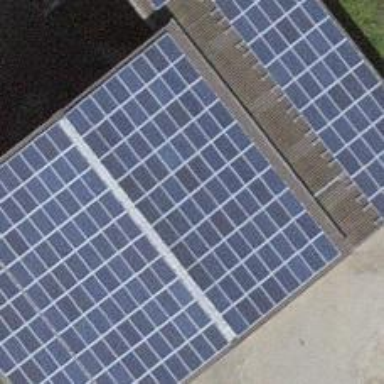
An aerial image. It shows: Solar power generator utilizing photovoltaic technology with solar photovoltaic panels.